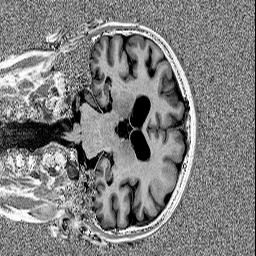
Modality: MP2RAGE
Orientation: coronal
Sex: female